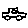
Label: car